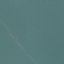
Land use / land cover: SeaLake